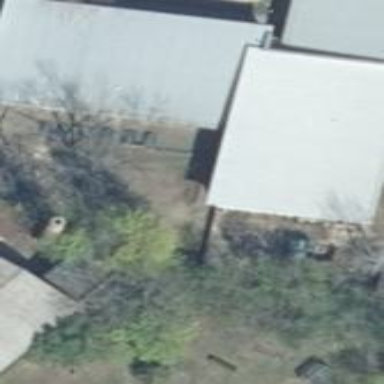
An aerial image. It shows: Kindergarten building.